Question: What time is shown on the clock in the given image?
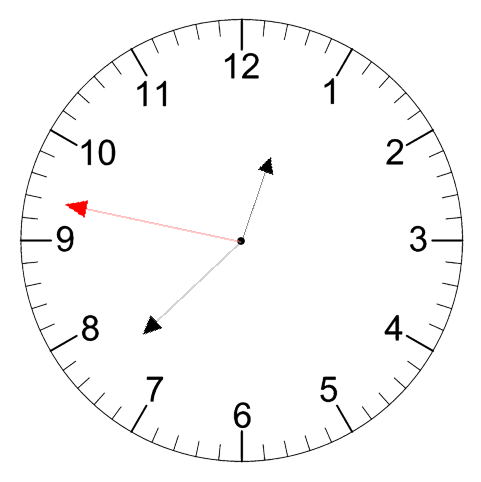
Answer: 12:37:47